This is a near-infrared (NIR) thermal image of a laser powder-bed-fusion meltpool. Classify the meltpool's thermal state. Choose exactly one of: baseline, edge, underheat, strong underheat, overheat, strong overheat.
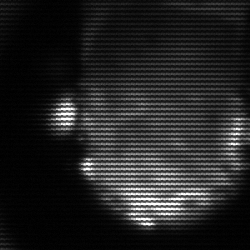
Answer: baseline